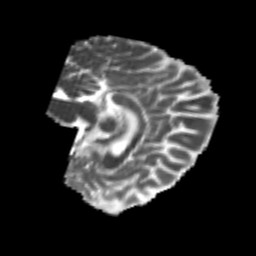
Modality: MD
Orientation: sagittal
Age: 20
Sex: female
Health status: healthy
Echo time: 0.074 s